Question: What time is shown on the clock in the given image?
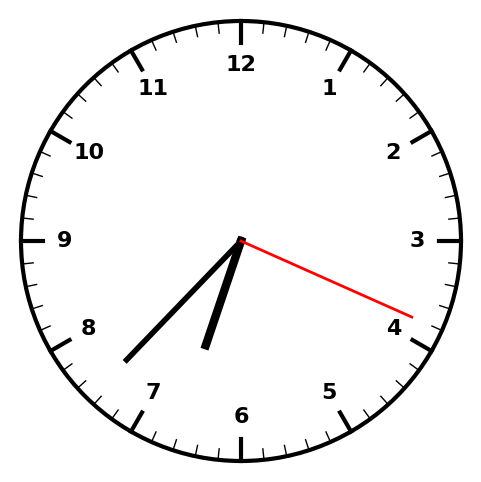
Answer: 06:37:19